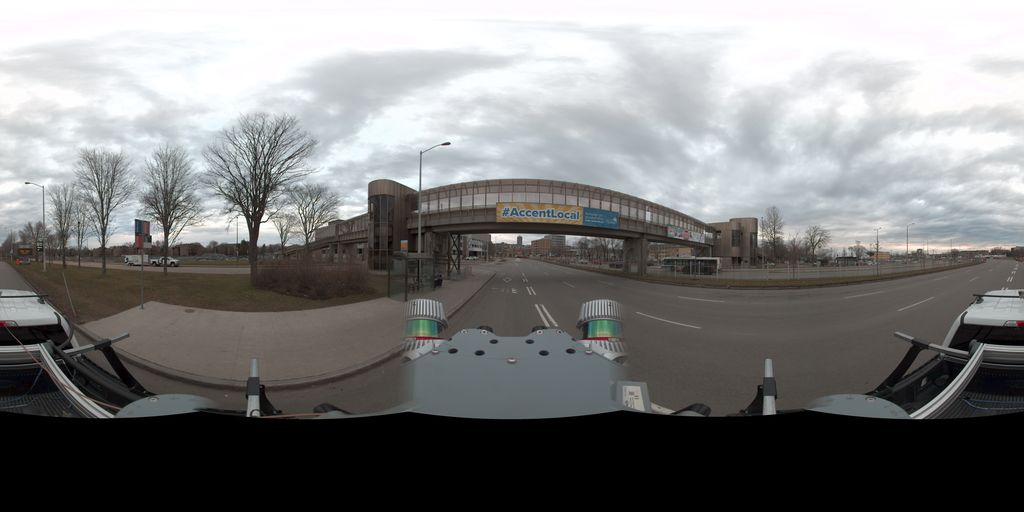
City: quebec_city